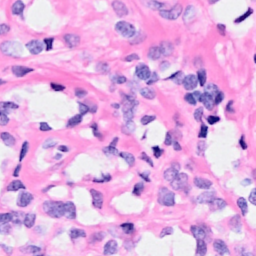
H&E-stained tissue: Breast